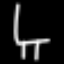
Label: chair